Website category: auto
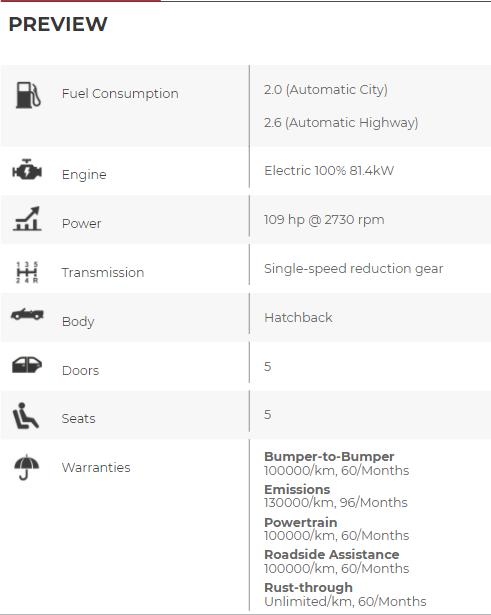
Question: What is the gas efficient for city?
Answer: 2.0 (Automatic City)

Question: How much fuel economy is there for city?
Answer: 2.0 (Automatic City)

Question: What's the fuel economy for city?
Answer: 2.0 (Automatic City)

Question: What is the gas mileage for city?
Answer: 2.0 (Automatic City)

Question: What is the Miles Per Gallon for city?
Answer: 2.0 (Automatic City)

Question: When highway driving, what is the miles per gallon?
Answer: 2.6 (Automatic Highway)

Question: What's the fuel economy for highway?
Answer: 2.6 (Automatic Highway)

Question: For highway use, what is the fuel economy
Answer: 2.6 (Automatic Highway)

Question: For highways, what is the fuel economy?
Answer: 2.6 (Automatic Highway)

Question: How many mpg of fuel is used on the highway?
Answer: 2.6 (Automatic Highway)

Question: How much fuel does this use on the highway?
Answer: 2.6 (Automatic Highway)

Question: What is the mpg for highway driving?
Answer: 2.6 (Automatic Highway)

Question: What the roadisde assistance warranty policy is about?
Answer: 100000/km, 60/Months

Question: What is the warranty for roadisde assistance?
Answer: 100000/km, 60/Months

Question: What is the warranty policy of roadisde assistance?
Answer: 100000/km, 60/Months

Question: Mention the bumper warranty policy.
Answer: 100000/km, 60/Months

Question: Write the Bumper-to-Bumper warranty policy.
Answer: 100000/km, 60/Months

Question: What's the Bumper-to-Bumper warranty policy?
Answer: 100000/km, 60/Months

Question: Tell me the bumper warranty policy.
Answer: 100000/km, 60/Months

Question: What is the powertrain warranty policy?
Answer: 100000/km, 60/Months

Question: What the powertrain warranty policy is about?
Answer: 100000/km, 60/Months

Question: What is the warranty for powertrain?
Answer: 100000/km, 60/Months